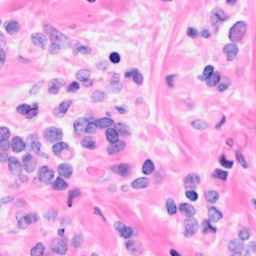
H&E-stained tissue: Breast